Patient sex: F
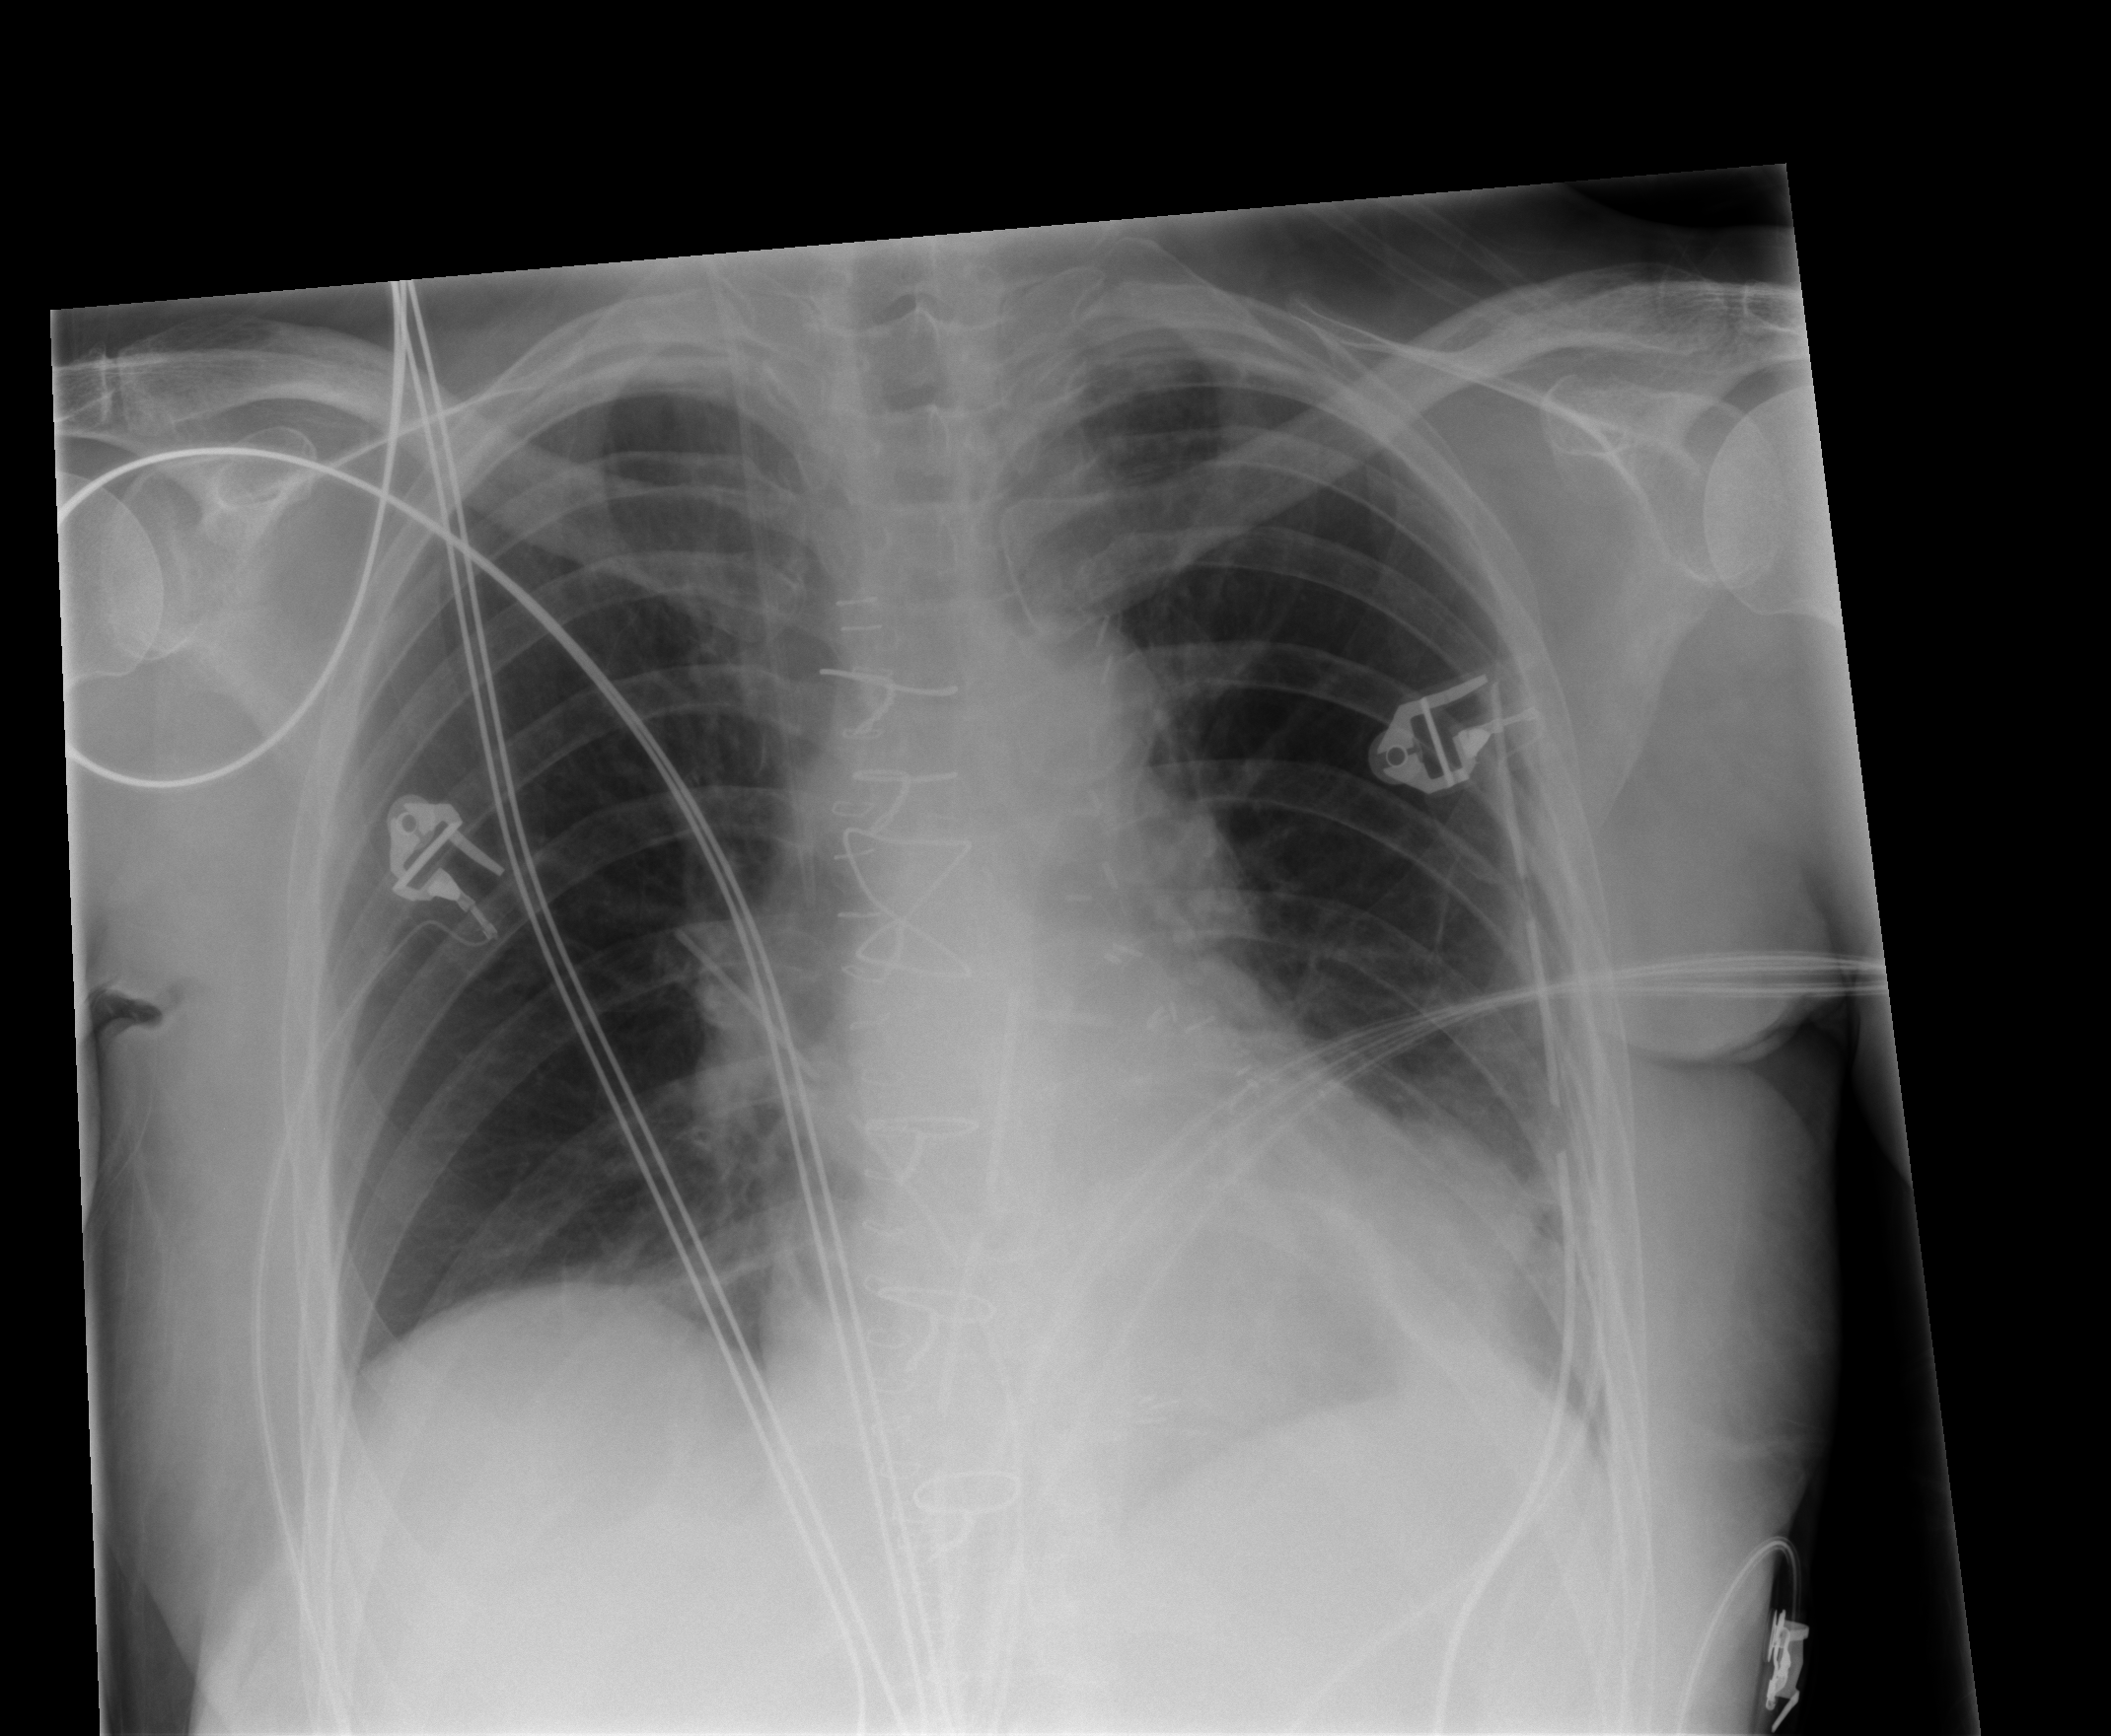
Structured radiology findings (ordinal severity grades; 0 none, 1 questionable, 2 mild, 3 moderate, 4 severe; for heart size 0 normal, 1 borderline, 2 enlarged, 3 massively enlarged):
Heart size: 0
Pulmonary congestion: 2
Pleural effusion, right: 0
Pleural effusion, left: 0
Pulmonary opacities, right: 0
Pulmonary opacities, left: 0
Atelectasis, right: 1
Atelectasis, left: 1